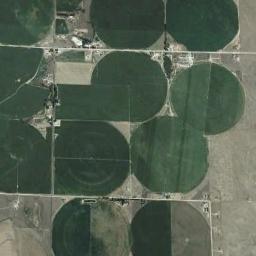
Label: circular_farmland